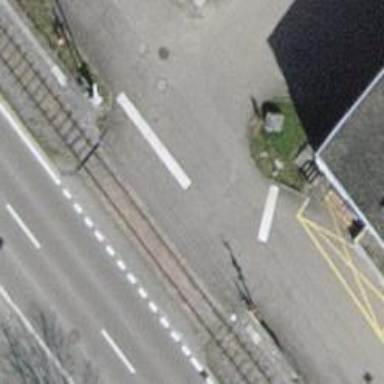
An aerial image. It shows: Level crossing along the railway.